Question: Are there any samples similar to this? Android horizontal scroll view... Or how can I go about this?

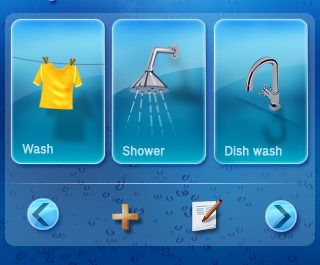
Answer: Try to have a look at these:
- <URL>